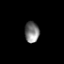
Tissue: prostate
Cell type: Endothelial cells
Senescence score: 0.6882
Nuclear area (px): 293
Mean DAPI intensity: 123.898